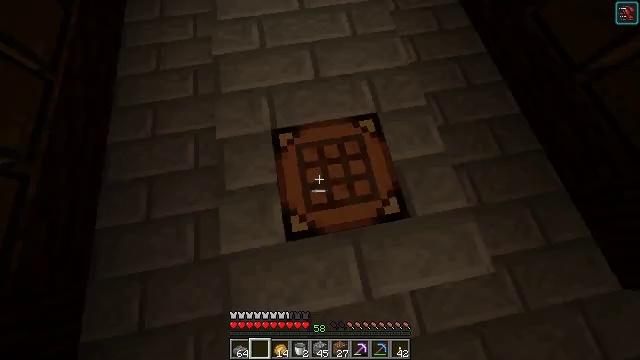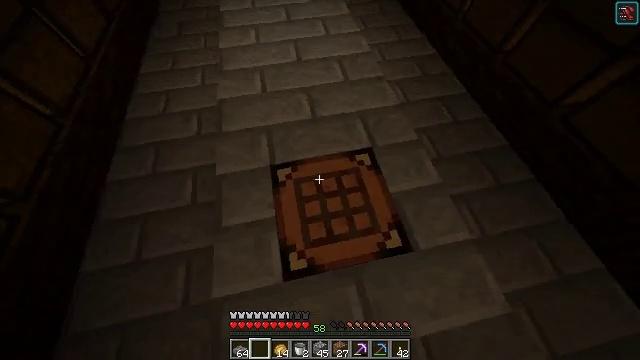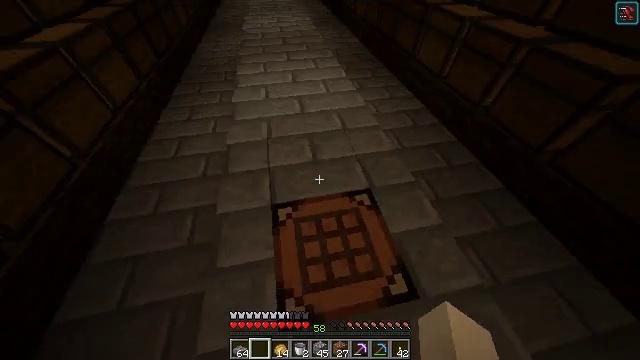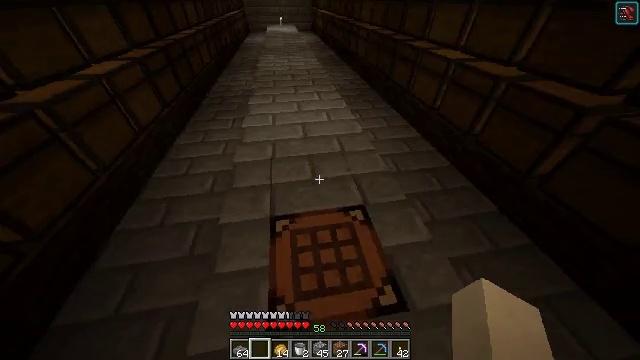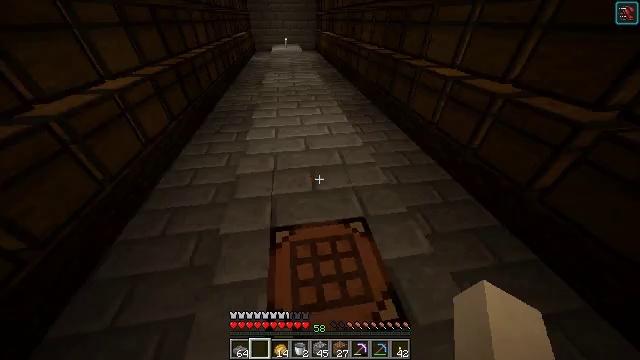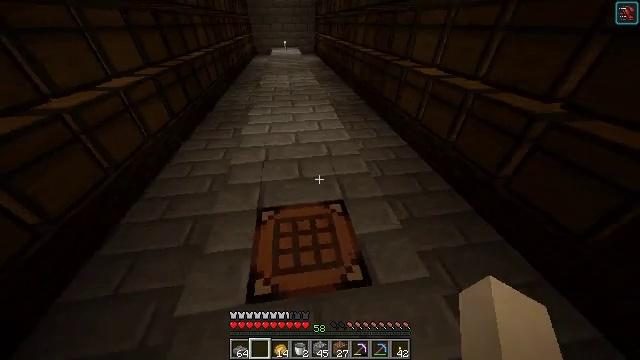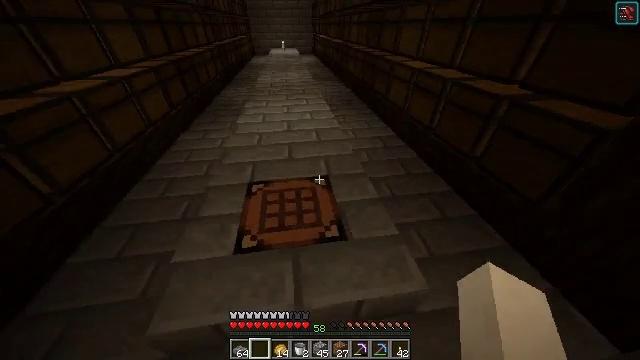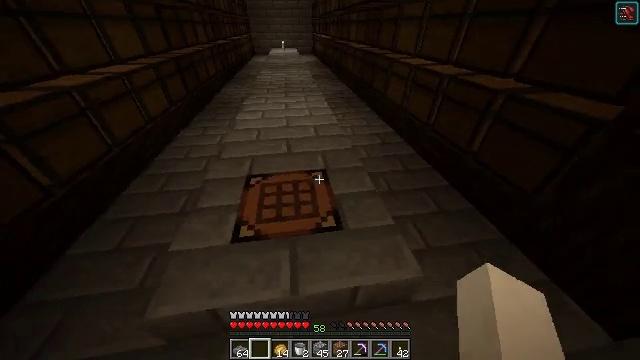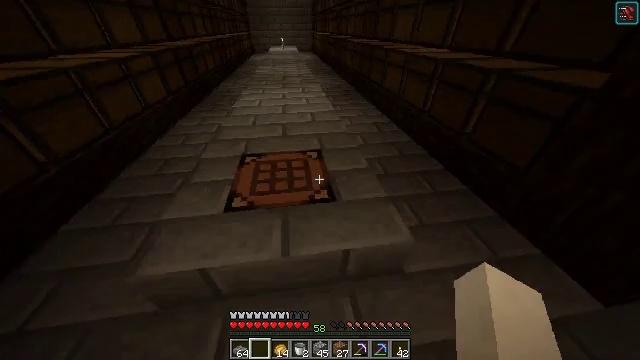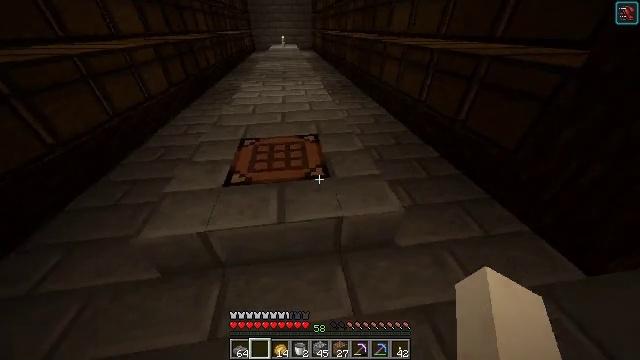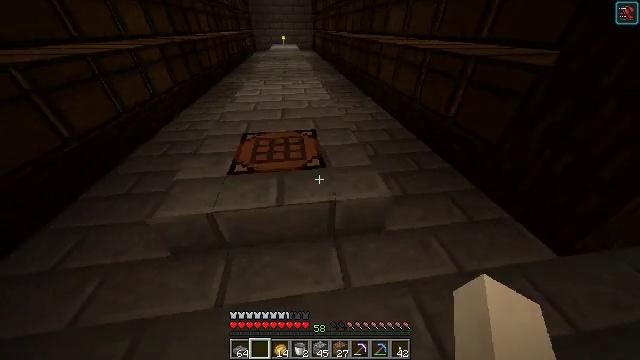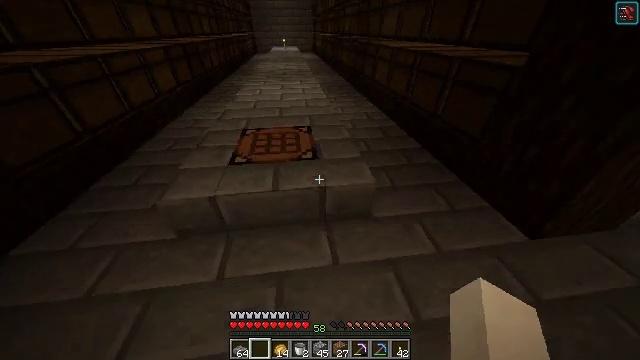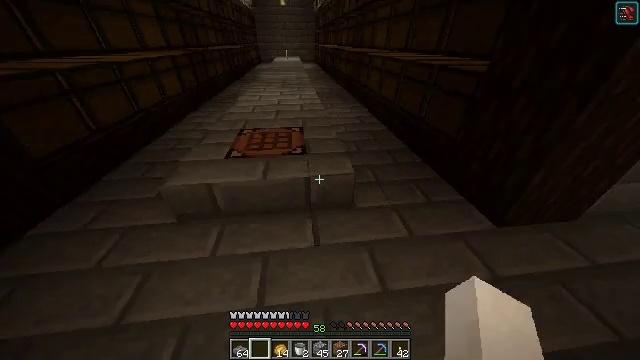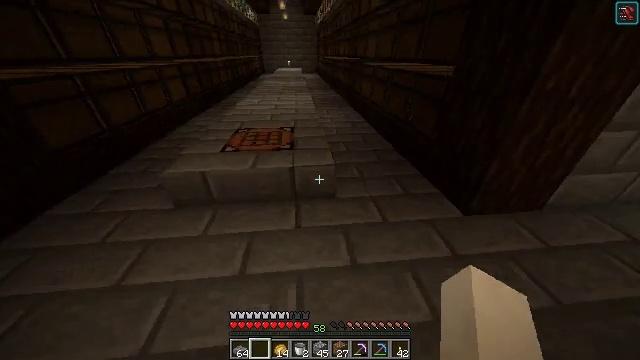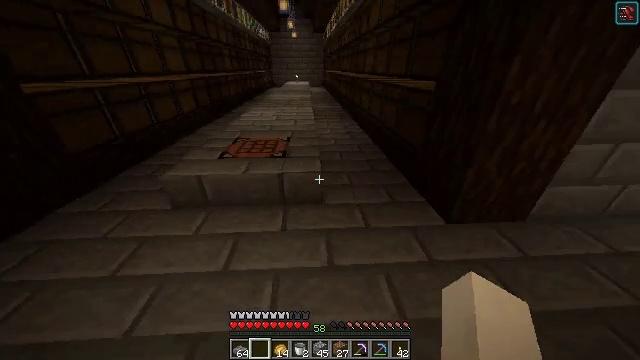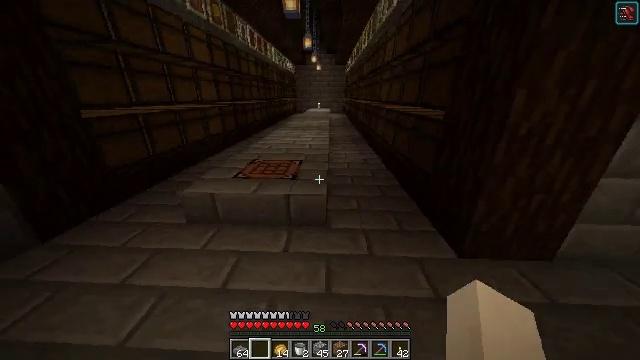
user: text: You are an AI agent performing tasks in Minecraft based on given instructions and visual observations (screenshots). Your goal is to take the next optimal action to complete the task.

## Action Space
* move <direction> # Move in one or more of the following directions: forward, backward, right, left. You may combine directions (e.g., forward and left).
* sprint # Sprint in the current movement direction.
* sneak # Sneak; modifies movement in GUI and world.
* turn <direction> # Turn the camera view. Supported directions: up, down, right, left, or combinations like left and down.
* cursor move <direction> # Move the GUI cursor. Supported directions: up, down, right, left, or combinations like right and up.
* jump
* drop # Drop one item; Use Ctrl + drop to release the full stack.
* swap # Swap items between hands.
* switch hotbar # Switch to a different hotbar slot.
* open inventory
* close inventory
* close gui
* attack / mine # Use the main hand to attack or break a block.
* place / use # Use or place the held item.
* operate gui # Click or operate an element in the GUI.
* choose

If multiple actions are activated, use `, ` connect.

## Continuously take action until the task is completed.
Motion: motion action
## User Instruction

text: Retrieve the torch.
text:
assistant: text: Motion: turn right and up
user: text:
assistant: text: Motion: move back, turn up
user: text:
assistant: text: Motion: move back and move right, turn left and up
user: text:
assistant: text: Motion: move back and move right, turn up
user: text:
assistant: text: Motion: move back and move right
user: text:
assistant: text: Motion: move back
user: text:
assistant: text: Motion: move back
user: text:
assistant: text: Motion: move back
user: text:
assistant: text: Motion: move back
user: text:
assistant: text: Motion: move back
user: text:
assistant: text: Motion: move back and move right
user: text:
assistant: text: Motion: move back and move right, turn up
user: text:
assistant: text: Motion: move back and move right, turn up
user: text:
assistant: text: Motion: move right, turn left and up
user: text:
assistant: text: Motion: move right, turn left and up
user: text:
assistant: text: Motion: move right, turn left and up
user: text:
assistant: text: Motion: move right
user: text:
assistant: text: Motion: no_op
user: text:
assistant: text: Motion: no_op
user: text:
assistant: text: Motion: no_op
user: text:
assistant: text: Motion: no_op
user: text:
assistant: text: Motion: no_op
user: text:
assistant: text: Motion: no_op
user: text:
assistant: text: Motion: no_op
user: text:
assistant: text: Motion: no_op
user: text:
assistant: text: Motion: no_op
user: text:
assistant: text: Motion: no_op
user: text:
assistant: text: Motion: no_op
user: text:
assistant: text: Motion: no_op
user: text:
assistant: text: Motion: no_op